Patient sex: M
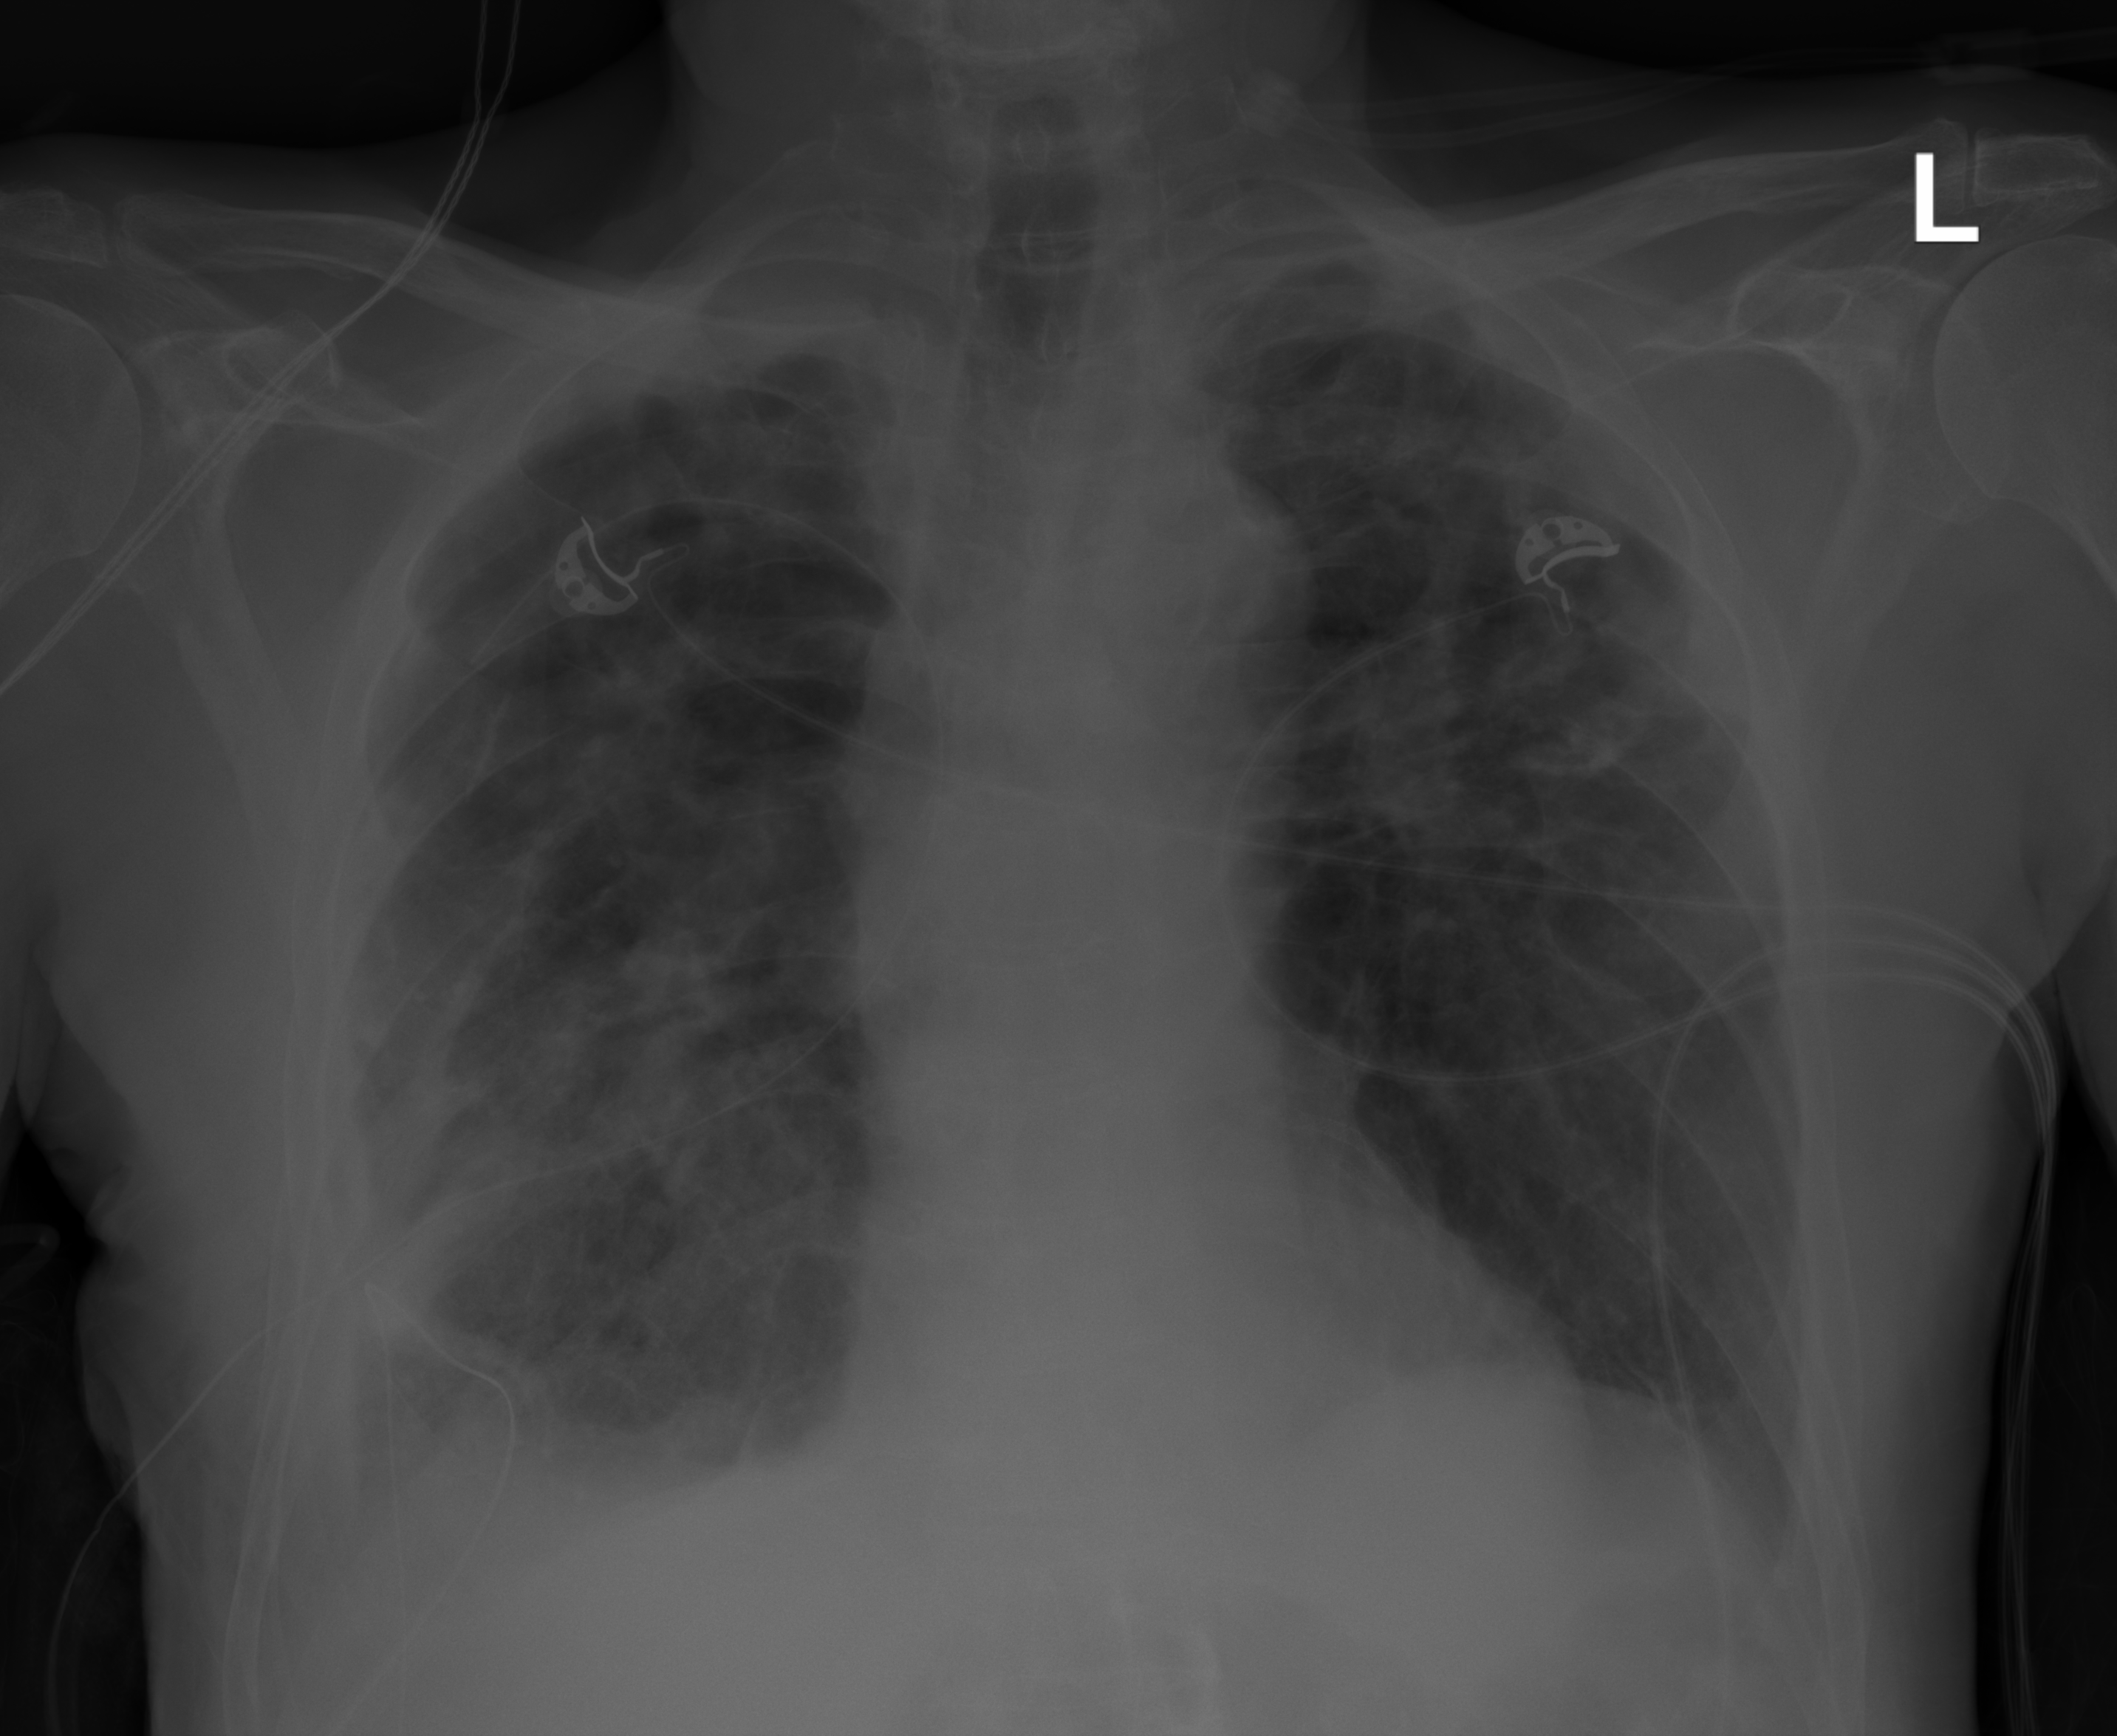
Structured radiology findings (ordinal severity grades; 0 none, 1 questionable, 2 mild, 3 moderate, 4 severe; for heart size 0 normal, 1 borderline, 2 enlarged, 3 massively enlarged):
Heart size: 0
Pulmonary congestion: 0
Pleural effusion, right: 2
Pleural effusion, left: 1
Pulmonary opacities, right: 3
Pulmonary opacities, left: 2
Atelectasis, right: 2
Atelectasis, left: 2